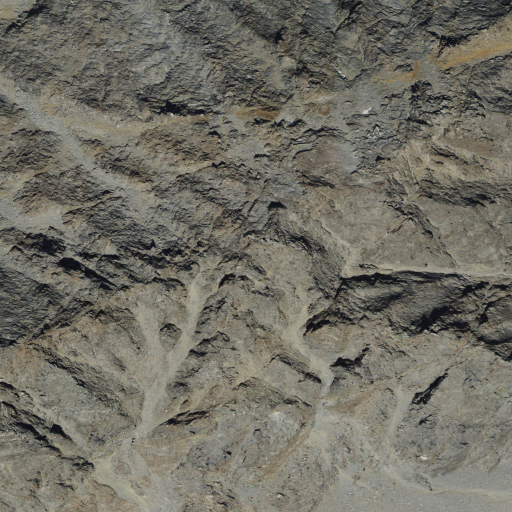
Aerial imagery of mountain in California named Two Eagle Peak containing barren land and shrub